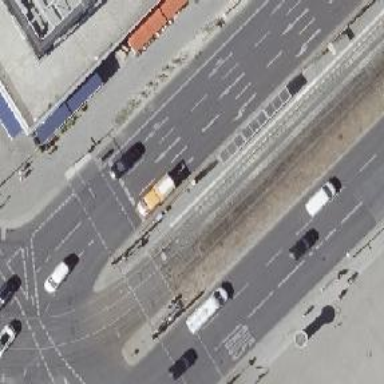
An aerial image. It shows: Tram stop.